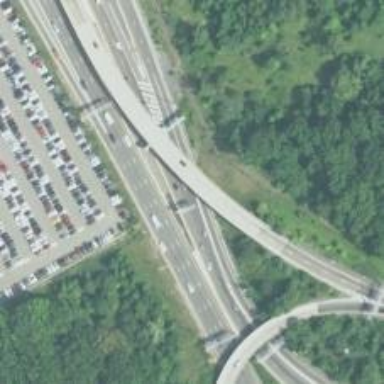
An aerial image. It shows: Motorway link.